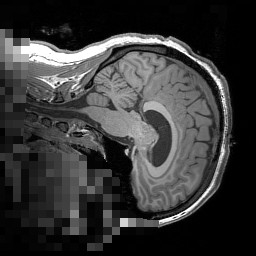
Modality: T1w
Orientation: sagittal
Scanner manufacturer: siemens
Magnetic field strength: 3 T
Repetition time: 1.5 s
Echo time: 0.00291 s